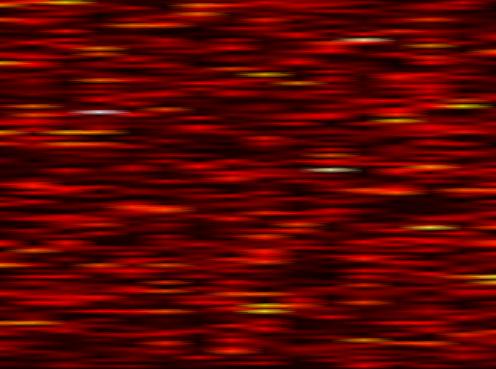
Label: FBMC